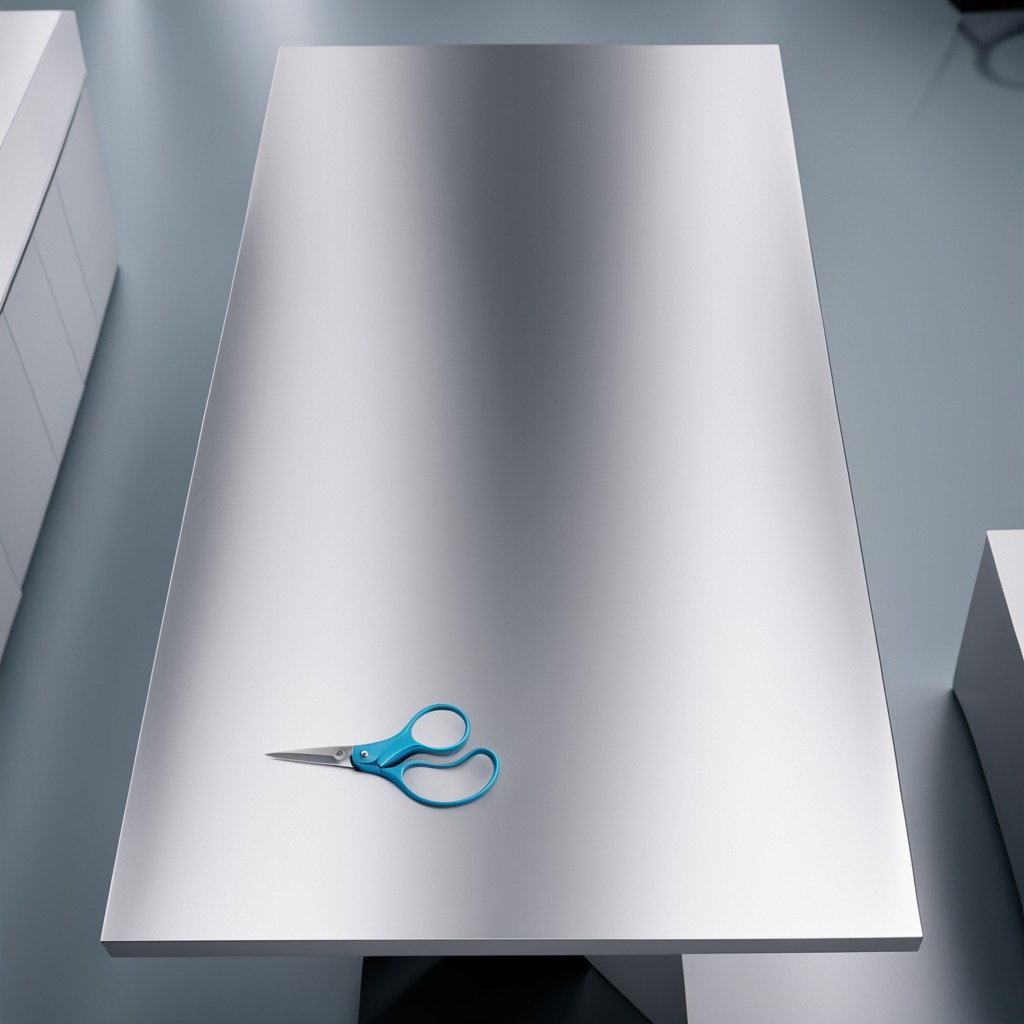
A scissor lies on the stainless steel table in a high-end prototyping lab.